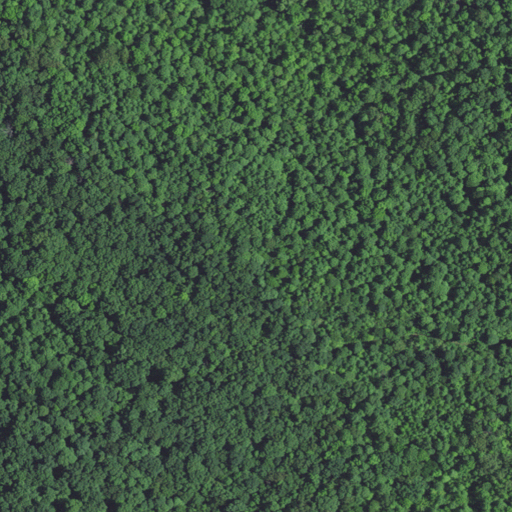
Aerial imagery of mountain in Kentucky named Hickory Knob containing deciduous forest, open development, and mixed forest